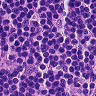
Metastatic tissue present: no